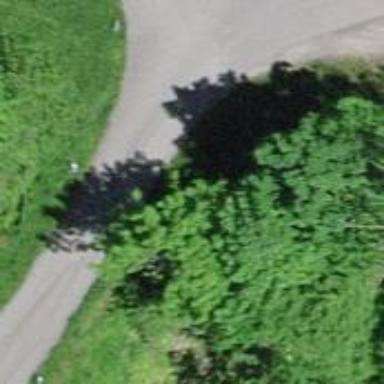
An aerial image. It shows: Unclassified road with bridge.